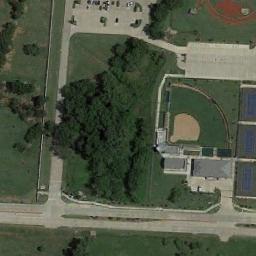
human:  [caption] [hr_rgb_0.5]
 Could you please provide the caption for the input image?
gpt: There is a baseball diamond in the grass surrounded by the houses and roads .

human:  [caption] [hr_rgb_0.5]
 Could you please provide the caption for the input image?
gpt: A baseball diamond next to three badminton courts and a parking lot beside .

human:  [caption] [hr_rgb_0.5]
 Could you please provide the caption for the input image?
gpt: A baseball diamond is surrounded by many buildings and trees .

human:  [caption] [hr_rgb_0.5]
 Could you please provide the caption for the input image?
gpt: There is a railway near the baseball field .

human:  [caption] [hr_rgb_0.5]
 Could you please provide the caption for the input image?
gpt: The baseball diamond is near many trees .